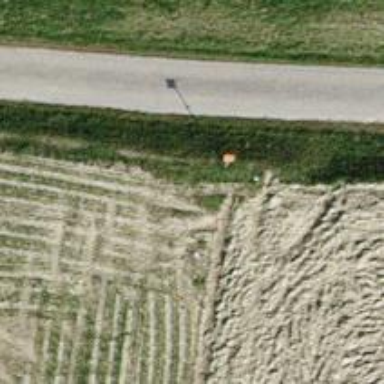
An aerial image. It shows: Pole with roofed pipeline marker.